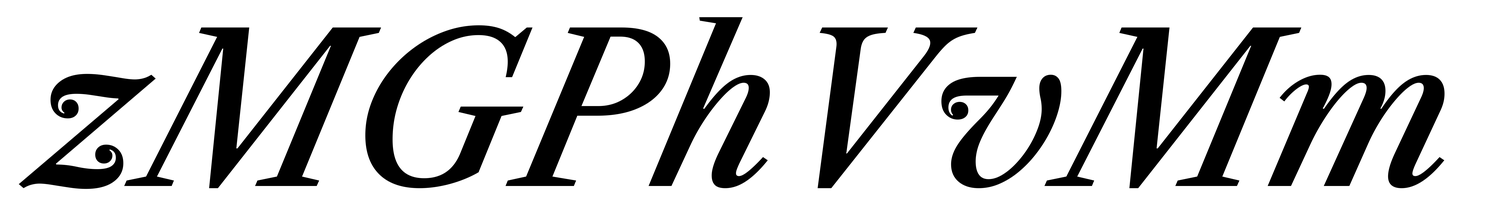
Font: LibreCaslonText-Italic_Medium_Italic